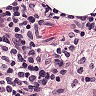
Metastatic tissue present: no